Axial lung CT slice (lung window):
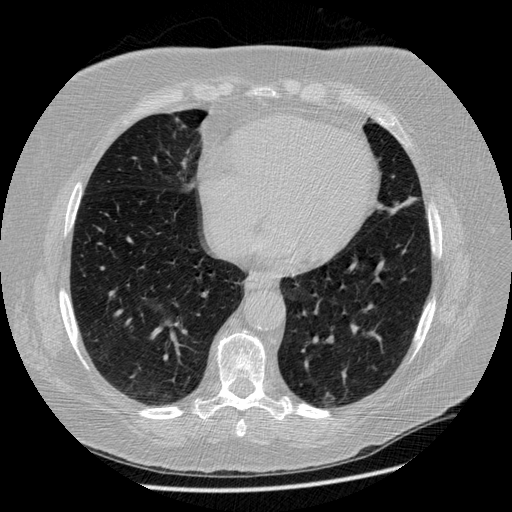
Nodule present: no